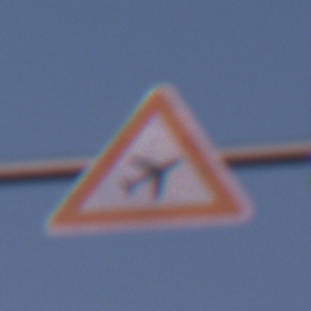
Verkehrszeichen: FlugbetriebLinks
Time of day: SunriseSunset
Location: Outdoor (Nature)
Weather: Clear
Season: NotSpecified
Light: Natural